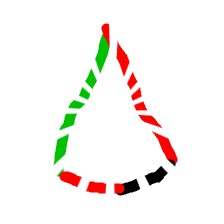
Shape: kite